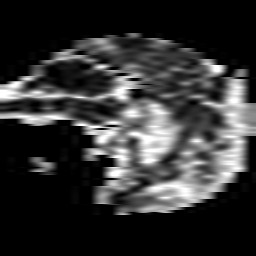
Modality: ADC
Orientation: sagittal
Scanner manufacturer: philips
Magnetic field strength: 1.5 T
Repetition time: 2.868 s
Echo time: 0.06241 s